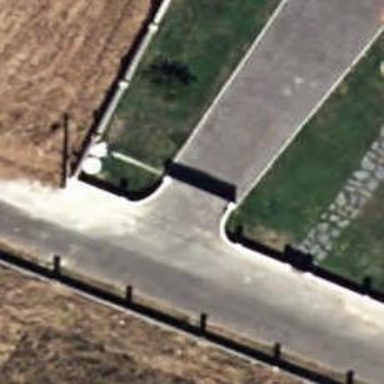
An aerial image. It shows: Driveway.